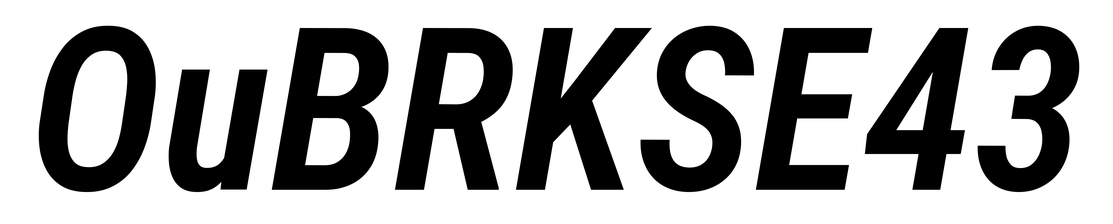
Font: Roboto-Italic_Condensed_SemiBold_Italic